Interaction volume radius: 10 \u00c5
Interaction volume height: 10 \u00c5
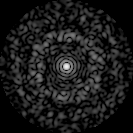
Disorder parameter: 0.8397